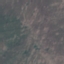
Land use / land cover: HerbaceousVegetation